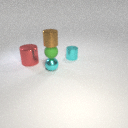
large red metal cylinder to the left of small cyan metal sphere